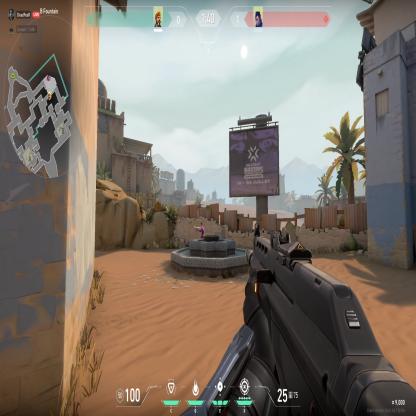
Label: enemy